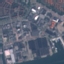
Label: Industrial